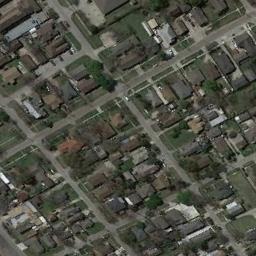
Label: residential